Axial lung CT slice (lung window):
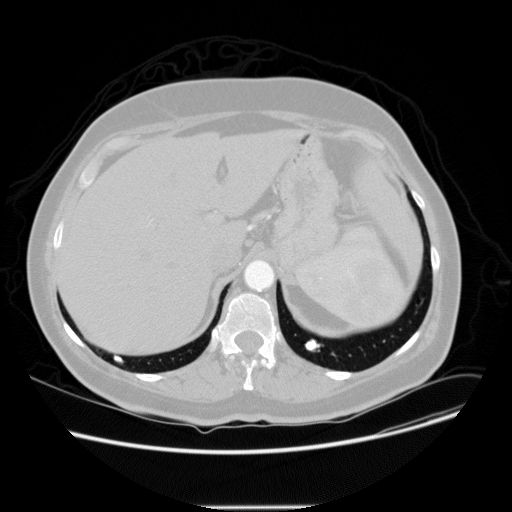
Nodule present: yes
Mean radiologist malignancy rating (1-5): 2